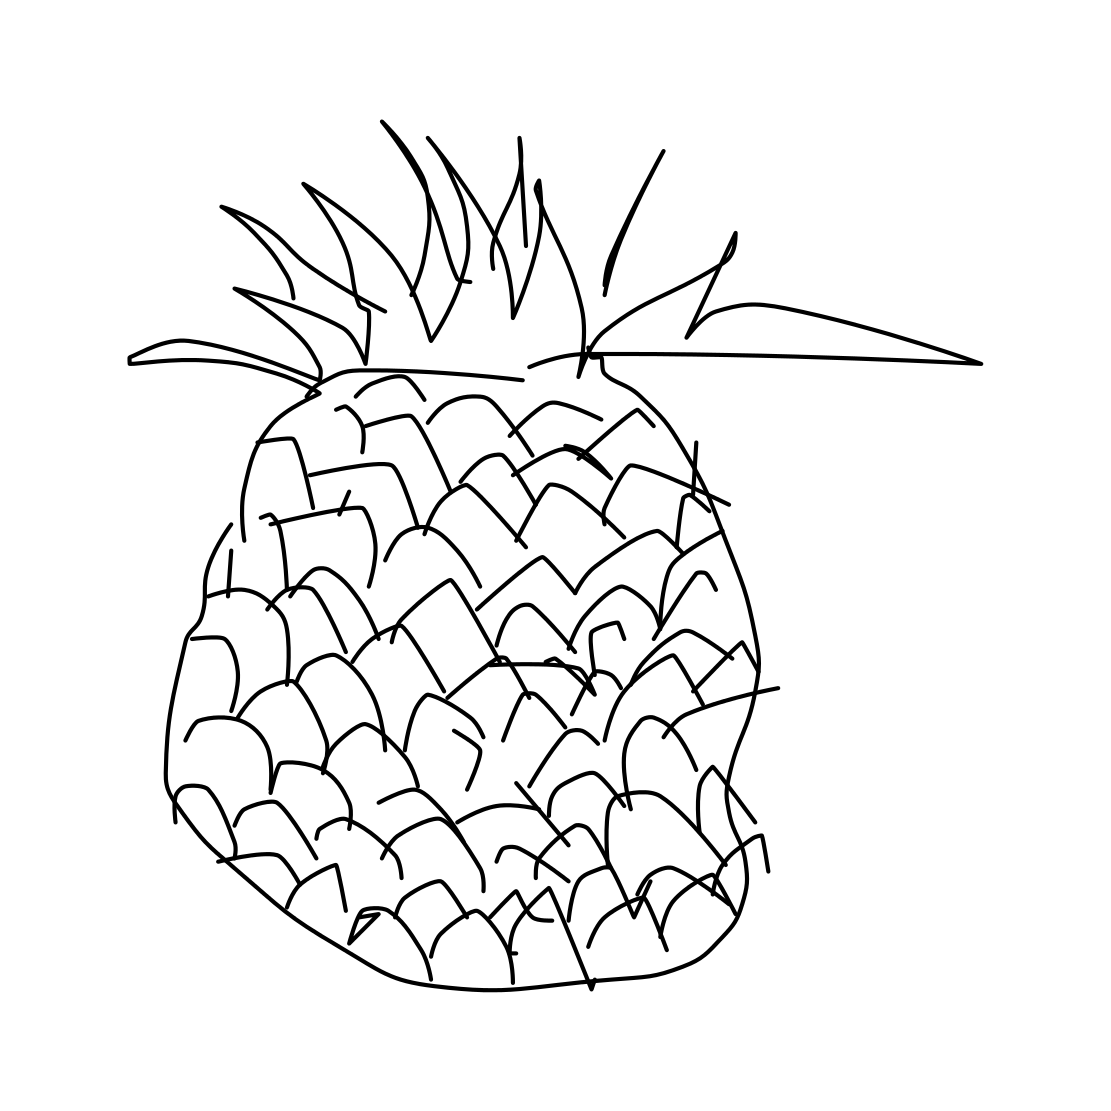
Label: pineapple